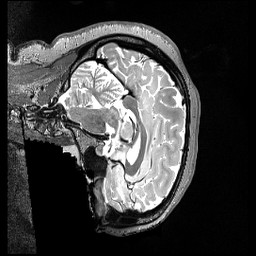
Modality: T2w
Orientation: sagittal
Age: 24
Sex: female
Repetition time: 3.2 s
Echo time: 0.563 s